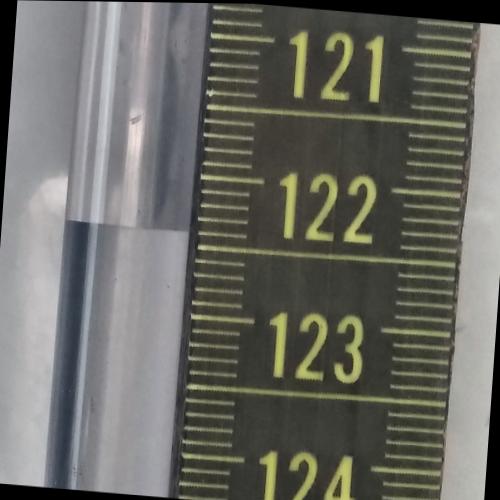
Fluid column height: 122.4 cm